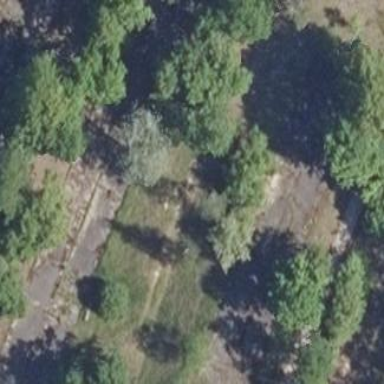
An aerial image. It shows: View of historic ruins.